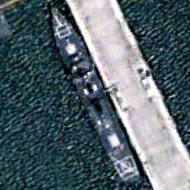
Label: destroyer